Question: I'm trying to show two divs next to each other using Bootstrap, but there is a distance between them. How can i place them exactly next to each other.
The code:
'''
<div class="col-lg-8 col-lg-offset-2 centered">
<div style="float: left; border: 1px solid; width: 227px; height: 50px;"></div>
<div style="float: right; border: 1px solid;width: 227px; height: 50px;"></div>
</div>
'''
Image illustration:

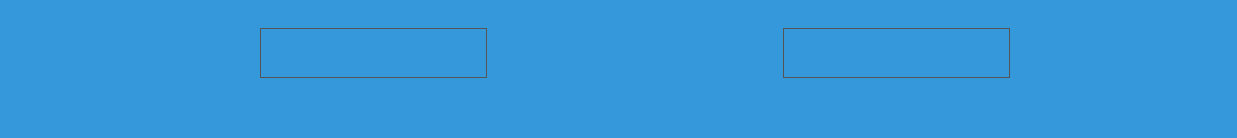
Answer: Look into <URL> in Bootstrap.
You could do something like this:
'''
<div class="row">
<div class="col-xs-6">div 1</div>
<div class="col-xs-6">div 2</div>
</div>
'''